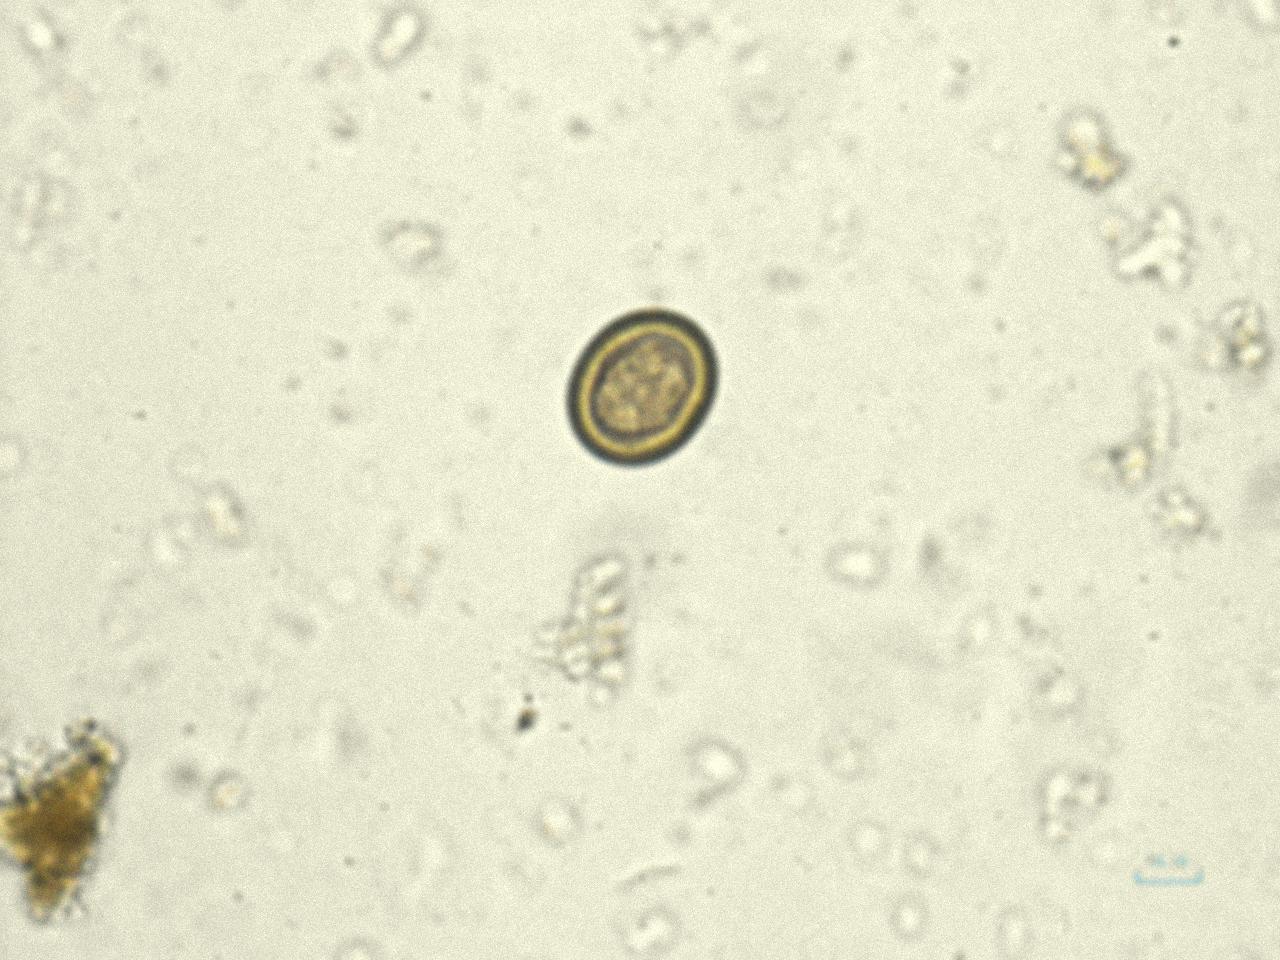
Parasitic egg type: Taenia spp. egg